Question: ---
So, I've used VSS for so long to edit HTML source that I actuall completely forgot there was a design view button. So for fun I clicked it. When I clicked it here is what I got.

Now, I fully expected it to look like crap since my styles are defined in separate css files. This got me wondering. Has there ever been a WYSIWYG editor that will render a page while editing using all stylesheets even external ones?
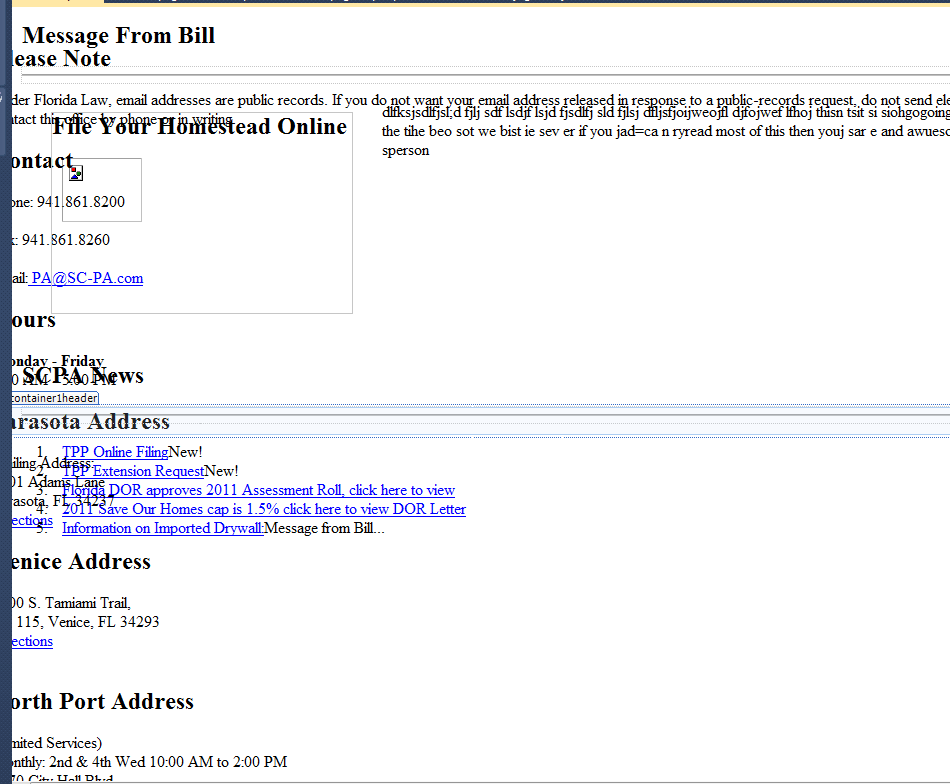
Answer: I think that <URL> would help. You embed a WebPutty script on your site and it allows you to edit your CSS real-time and publish to your site as well right from WebPutty. It's not as powerful as Coda but does the trick if all you're concerned about is adjusting your CSS.